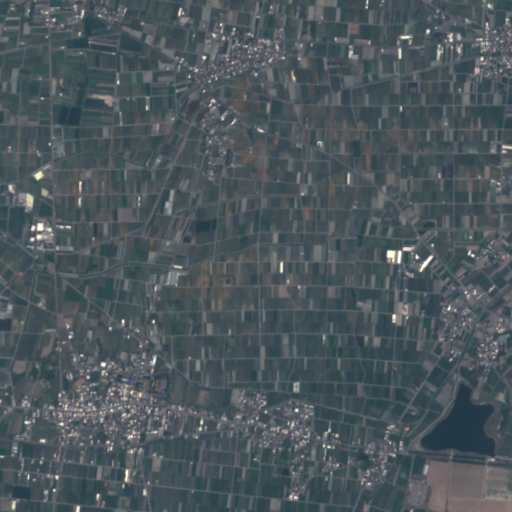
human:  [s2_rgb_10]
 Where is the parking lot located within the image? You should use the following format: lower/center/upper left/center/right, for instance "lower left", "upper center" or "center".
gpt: The parking lot is located in the upper left of the image.
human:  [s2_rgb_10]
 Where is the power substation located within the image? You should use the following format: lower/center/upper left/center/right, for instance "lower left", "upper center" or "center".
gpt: The power substation is located in the lower right of the image.
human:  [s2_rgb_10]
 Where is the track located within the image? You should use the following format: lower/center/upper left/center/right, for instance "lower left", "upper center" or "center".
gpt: The track is located in the upper left of the image.
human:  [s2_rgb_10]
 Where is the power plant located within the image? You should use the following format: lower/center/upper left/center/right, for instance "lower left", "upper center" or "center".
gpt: There is no power plant in the image.